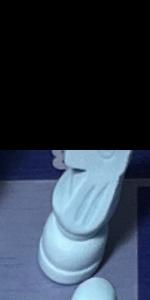
Label: Knight_White